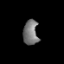
Tissue: lung
Cell type: Epithelial cells
Senescence score: 0.1665
Nuclear area (px): 363
Mean DAPI intensity: 119.105